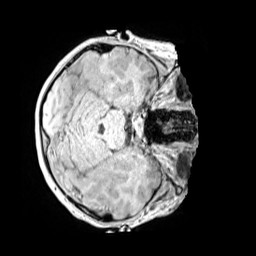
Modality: MP2RAGE
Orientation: axial
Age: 11
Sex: female
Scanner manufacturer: siemens
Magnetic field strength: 3 T
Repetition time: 4 s
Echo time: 0.00299 s